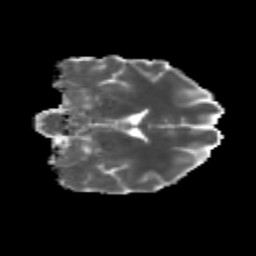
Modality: MD
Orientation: coronal
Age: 25
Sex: female
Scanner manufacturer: siemens
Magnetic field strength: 3 T
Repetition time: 3.5 s
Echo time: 0.113 s